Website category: sports
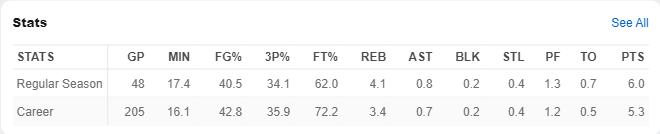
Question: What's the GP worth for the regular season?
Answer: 48

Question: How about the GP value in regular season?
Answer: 48

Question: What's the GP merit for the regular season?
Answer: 48

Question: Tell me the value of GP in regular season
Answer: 48

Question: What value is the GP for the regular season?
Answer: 48

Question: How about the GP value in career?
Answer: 205

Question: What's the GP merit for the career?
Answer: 205

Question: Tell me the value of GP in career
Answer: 205

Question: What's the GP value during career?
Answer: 205

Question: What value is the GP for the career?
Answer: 205

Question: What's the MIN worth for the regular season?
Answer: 17.4

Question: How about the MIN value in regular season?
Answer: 17.4

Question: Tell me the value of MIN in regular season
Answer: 17.4

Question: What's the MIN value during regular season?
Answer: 17.4

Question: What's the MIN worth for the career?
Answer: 16.1

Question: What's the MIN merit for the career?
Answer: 16.1

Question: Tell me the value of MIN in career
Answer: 16.1

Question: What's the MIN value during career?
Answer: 16.1

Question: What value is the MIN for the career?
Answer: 16.1

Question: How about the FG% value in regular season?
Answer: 40.5

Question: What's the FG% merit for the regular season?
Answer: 40.5

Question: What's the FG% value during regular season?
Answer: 40.5

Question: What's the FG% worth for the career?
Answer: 42.8

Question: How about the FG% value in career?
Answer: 42.8

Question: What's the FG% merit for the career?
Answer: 42.8

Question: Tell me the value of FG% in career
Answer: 42.8

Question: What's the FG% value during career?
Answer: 42.8

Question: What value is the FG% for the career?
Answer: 42.8

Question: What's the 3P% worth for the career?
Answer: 35.9

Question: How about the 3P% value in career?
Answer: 35.9

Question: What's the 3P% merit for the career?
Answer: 35.9

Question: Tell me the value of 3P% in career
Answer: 35.9

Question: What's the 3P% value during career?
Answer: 35.9

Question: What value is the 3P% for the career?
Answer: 35.9

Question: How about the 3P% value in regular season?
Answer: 34.1

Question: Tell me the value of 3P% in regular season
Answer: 34.1

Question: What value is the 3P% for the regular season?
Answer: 34.1

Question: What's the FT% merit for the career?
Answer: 72.2

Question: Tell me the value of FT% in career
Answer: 72.2

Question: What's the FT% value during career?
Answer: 72.2

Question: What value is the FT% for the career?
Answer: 72.2

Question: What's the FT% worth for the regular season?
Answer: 62.0

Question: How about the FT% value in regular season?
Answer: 62.0

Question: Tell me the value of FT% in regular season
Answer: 62.0

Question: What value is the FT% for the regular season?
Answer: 62.0

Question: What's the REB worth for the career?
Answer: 3.4

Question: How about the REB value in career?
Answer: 3.4

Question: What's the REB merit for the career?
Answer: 3.4

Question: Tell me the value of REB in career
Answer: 3.4

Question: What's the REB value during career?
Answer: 3.4

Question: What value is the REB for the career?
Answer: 3.4

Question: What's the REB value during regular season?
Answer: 4.1

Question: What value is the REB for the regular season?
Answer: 4.1

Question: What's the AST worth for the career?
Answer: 0.7

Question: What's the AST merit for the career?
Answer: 0.7

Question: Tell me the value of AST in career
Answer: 0.7

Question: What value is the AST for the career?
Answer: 0.7

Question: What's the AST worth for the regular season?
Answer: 0.8

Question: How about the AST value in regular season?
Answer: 0.8

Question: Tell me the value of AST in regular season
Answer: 0.8

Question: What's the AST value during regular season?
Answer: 0.8

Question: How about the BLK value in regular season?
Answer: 0.2

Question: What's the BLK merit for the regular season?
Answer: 0.2

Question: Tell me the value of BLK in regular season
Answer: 0.2